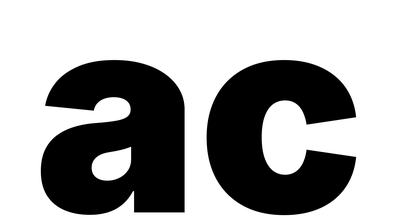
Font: Inter_Black